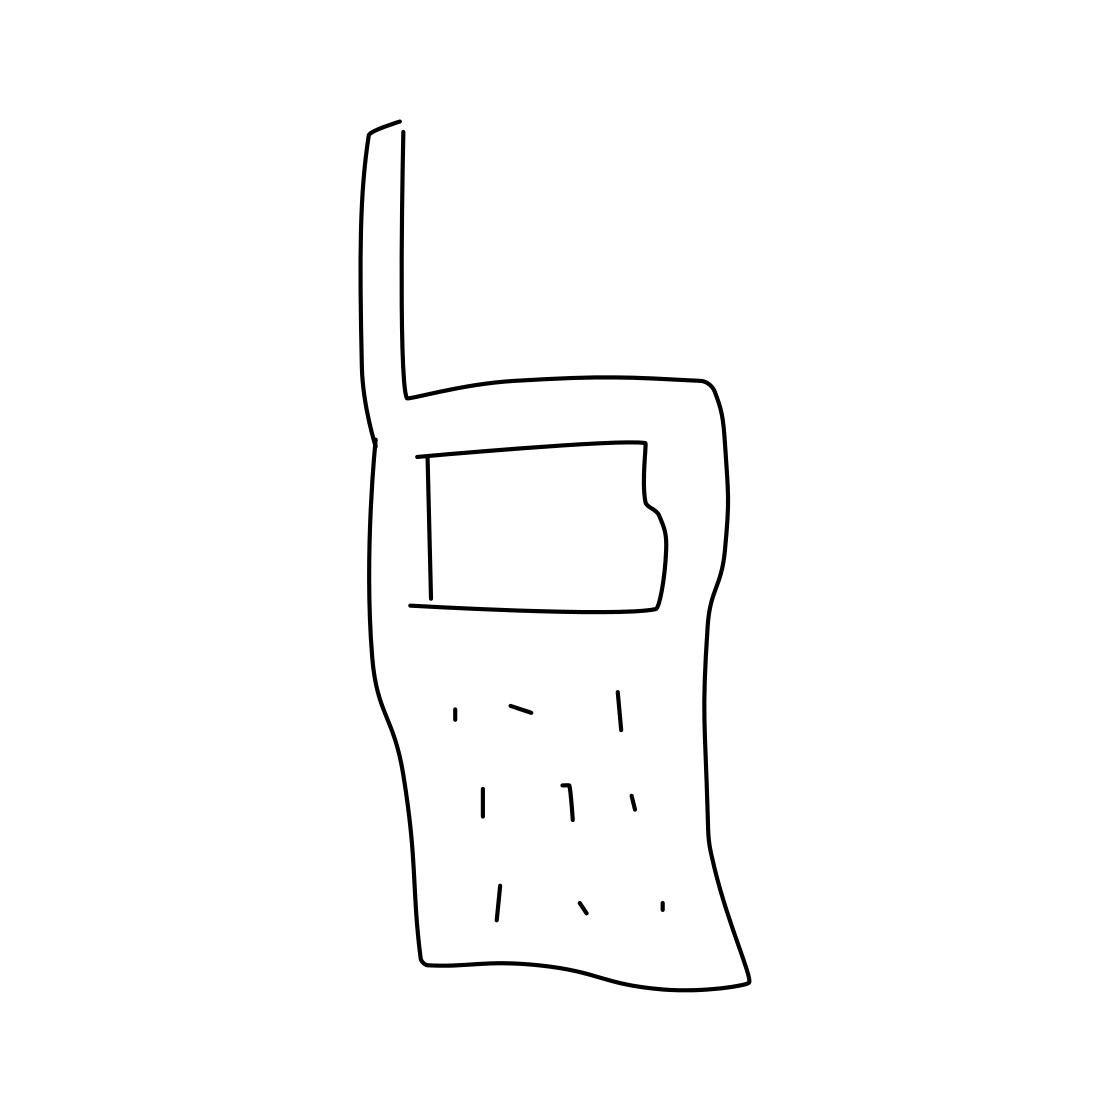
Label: walkie talkie